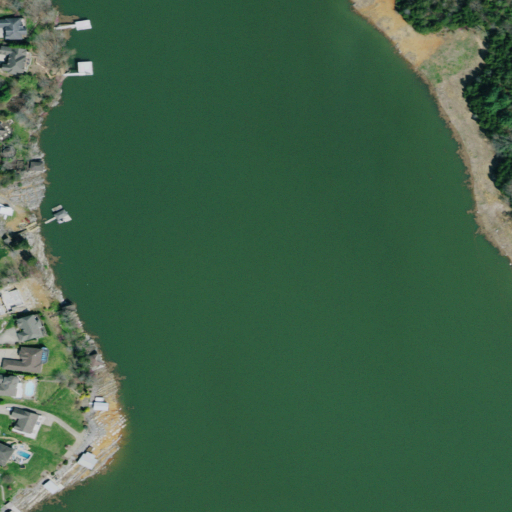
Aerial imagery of island in Tennessee named Berry Island (historical) containing open water, pasture, low intensity development, medium intensity development, shrub, grassland, mixed forest, open development, deciduous forest, and evergreen forest